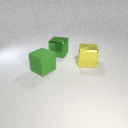
large green metal cube behind large green rubber cube